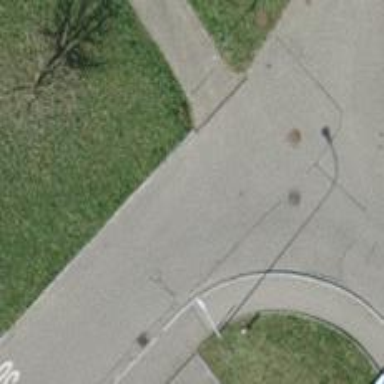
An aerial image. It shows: Smoothly paved residential road.